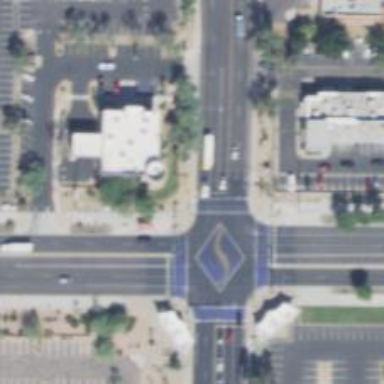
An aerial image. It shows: Solid stop line on the road marking.